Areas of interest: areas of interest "Commercial service"
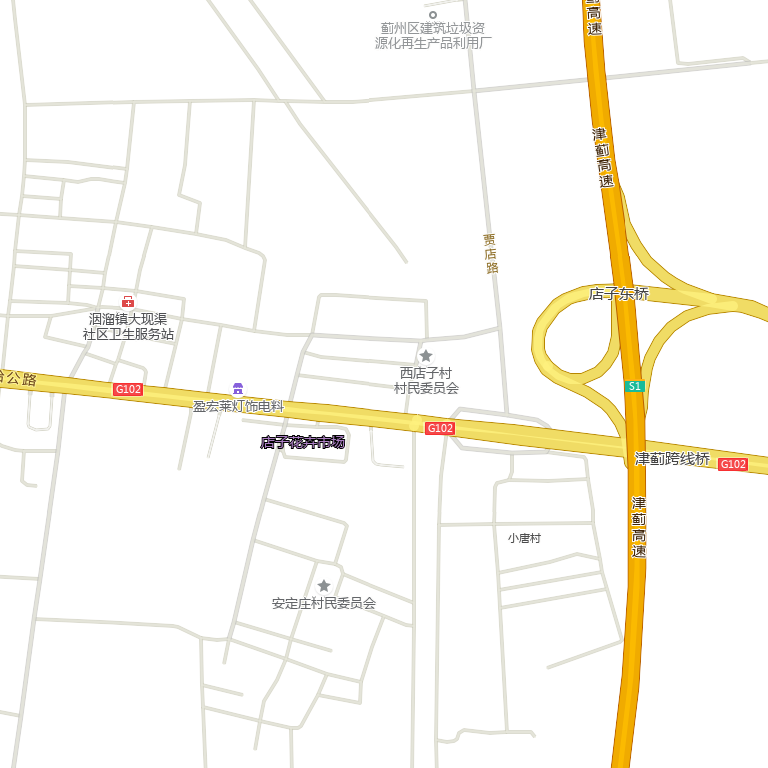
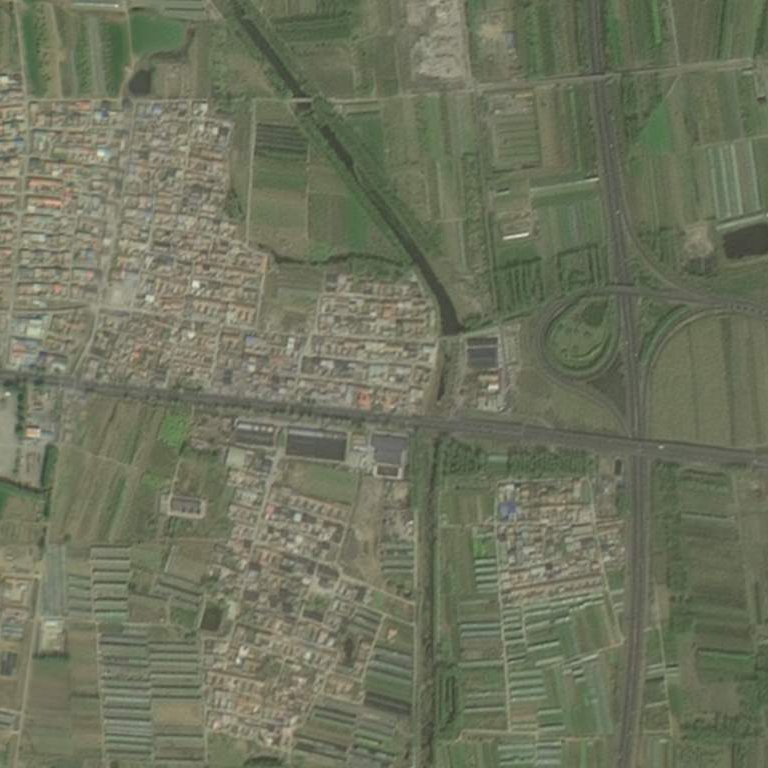